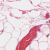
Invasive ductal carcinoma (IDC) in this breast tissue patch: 0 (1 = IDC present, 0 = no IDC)